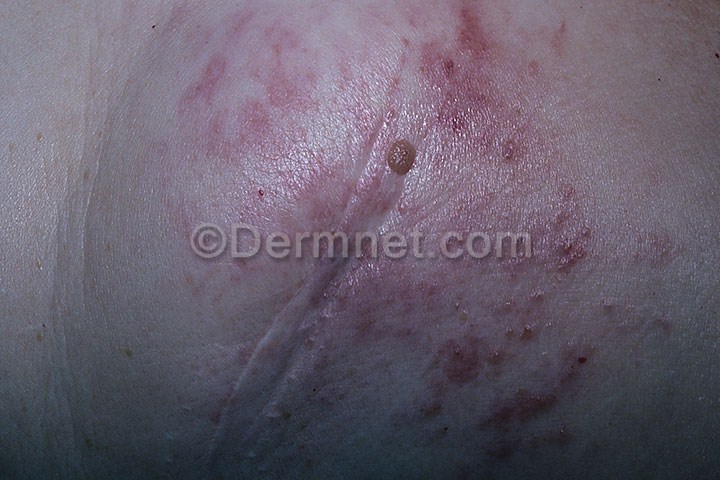
Disease: Actinic Keratosis Basal Cell Carcinoma and other Malignant Lesions